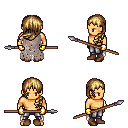
a pixel art fantasy rpg character, male body template, human, tanned skin, gray tattered cape, metal pants, blonde left-swept hairstyle, gold gloves, brown shoes, spear, four views (front, back, left, right), 2x2 character sprite sheet, small pixel art, hard edges, no anti-aliasing